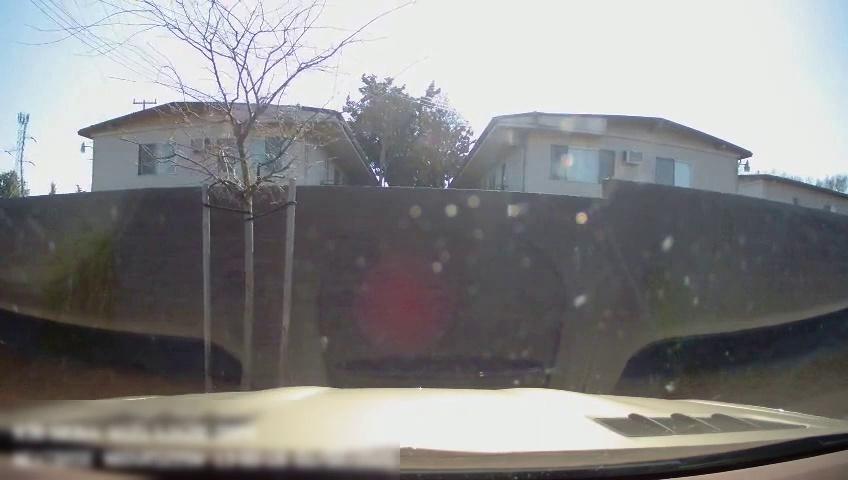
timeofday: Day
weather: Sunny